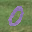
Label: 0